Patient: sex M, age 72
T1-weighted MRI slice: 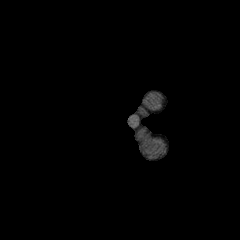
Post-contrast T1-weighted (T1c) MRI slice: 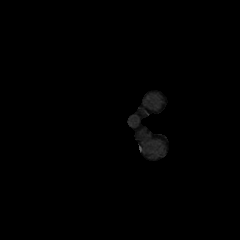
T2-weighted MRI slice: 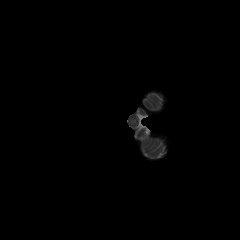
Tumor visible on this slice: no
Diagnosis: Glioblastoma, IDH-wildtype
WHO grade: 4